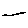
Label: line